Field crop: maize
Growth stage: 2
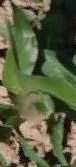
Species: maize